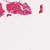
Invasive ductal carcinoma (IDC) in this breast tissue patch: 0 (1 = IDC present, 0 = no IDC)